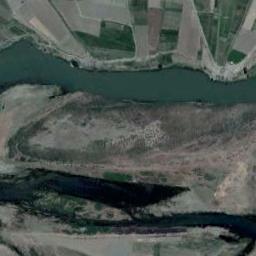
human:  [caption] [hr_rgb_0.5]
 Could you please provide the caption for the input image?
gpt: The river goes through bare and green farmland .

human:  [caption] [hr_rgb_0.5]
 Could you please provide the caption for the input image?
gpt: There are lots of neat places beside the river .

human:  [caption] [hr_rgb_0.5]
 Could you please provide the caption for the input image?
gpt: A curvy turquoise river with green and brown fields on both sides of the bank and a yellow desert on the far side .

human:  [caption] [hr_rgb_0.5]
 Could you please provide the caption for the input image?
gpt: The green river has some fields on one side .

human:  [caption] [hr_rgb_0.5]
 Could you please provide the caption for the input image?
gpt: There are some farmlands and bare land near the river .